Field crop: maize
Growth stage: 1
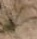
Species: salsola